Question: I can't install Android SDK Tools on Android Studio (version 2.3).
I got the following error,

Is there anyway I can solve this error?
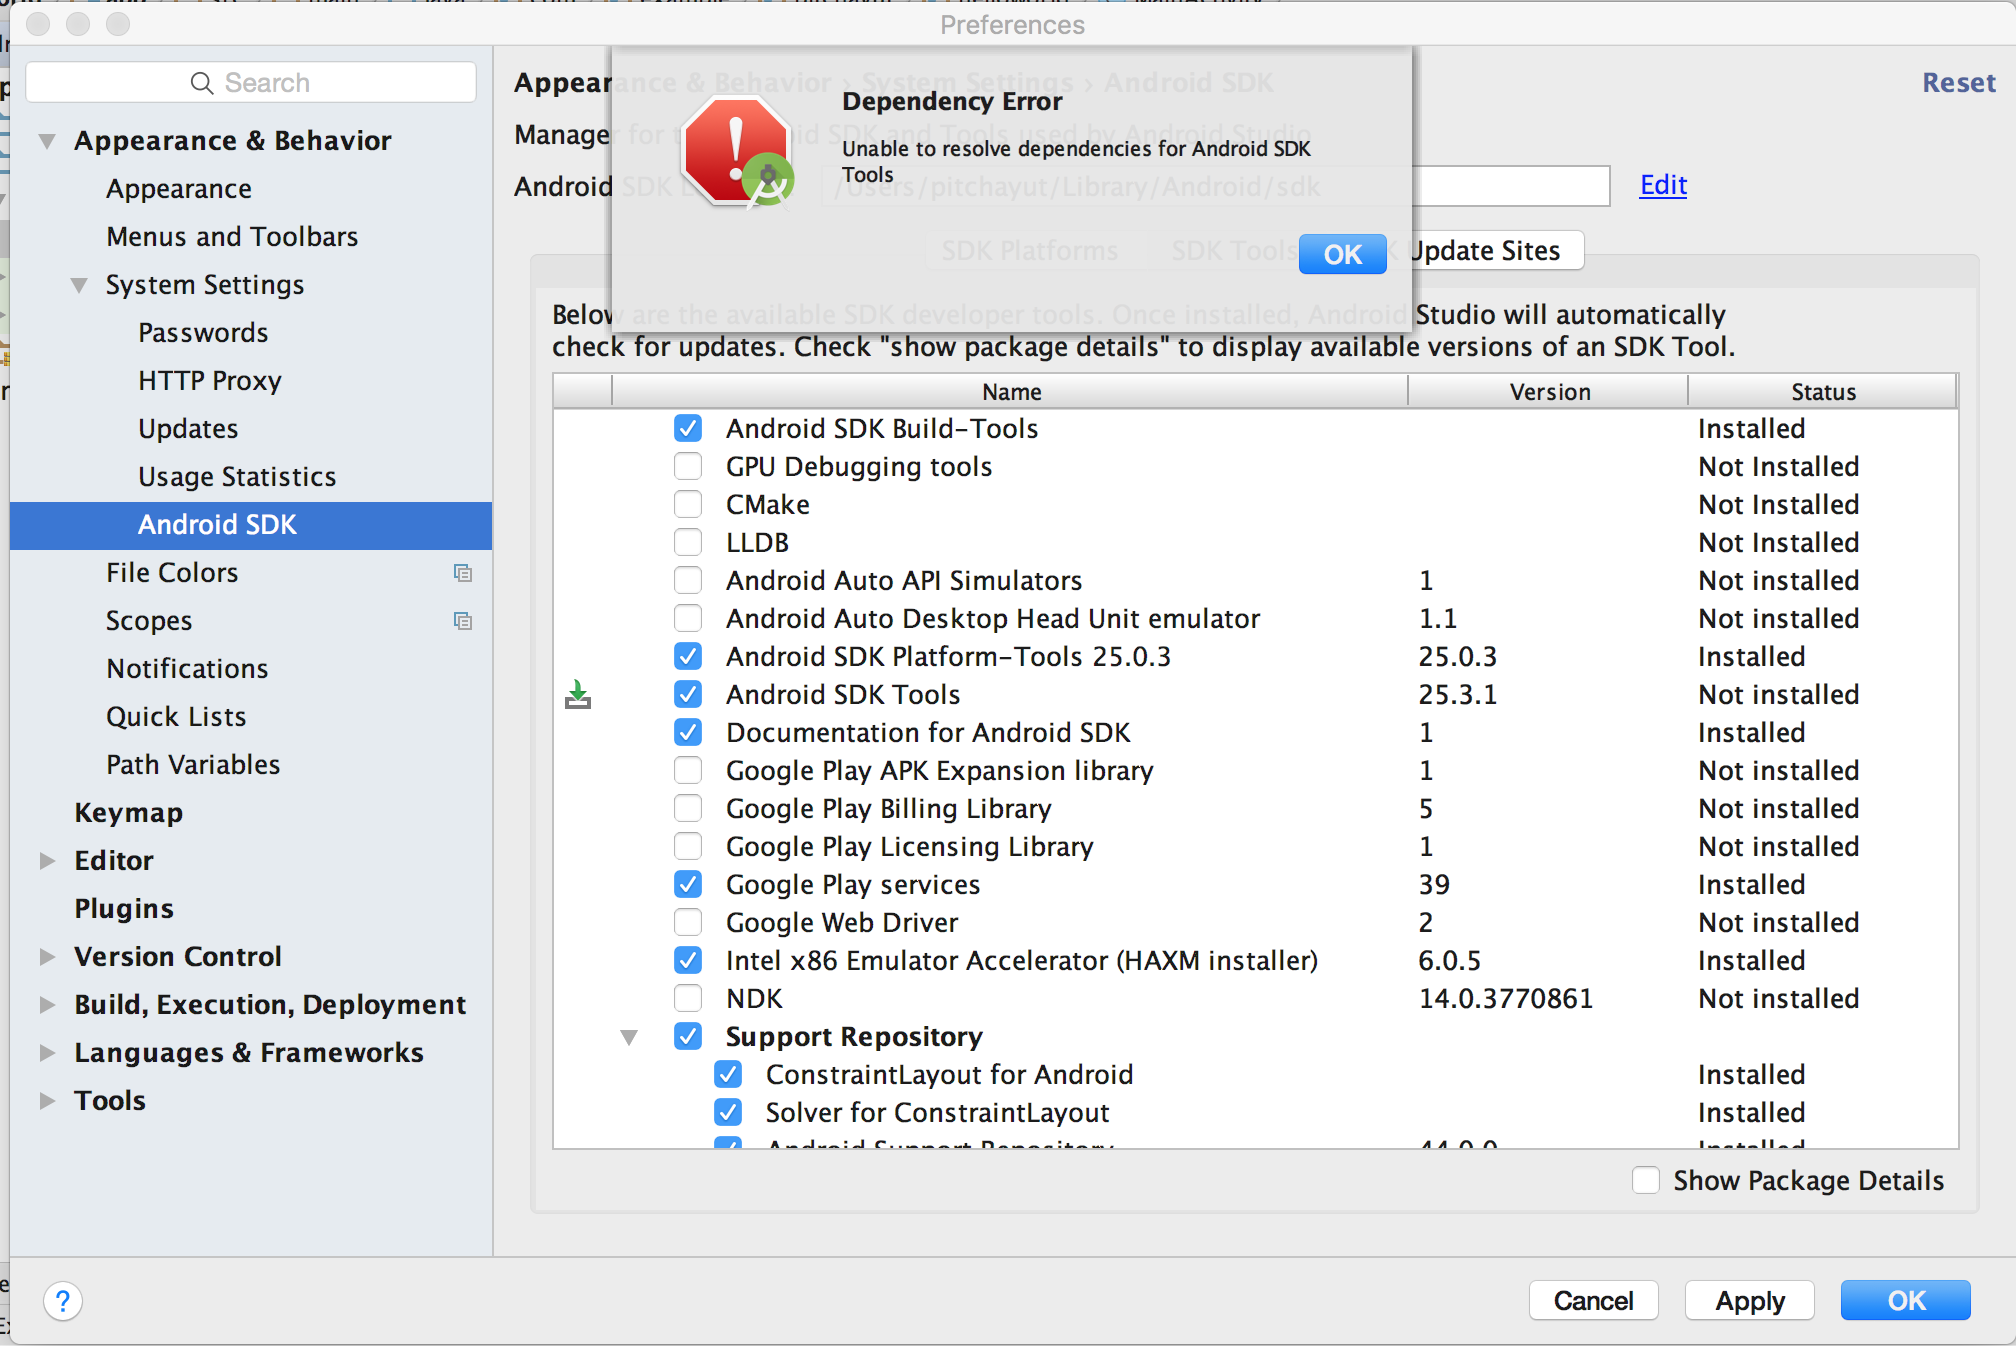
Answer: Google fixed this, on the server side, shortly after discovery. It should work now.